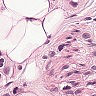
Metastatic tissue present: yes